Question: At some point in the app, a property in my object is getting set to a strange value. Normally, I would debug something like this by setting a symbolic breakpoint similar to this:

This way, when someone tries to set the property to the value I'm looking for, I get a hit and I can look at the trace to see where it's coming from.
Unfortunately, this doesn't work when you're dealing with properties declared as @dynamic. Is there another way to do something similar?
The object in question is an 'NSManagedObject'
This project uses RestKit and its very possible that this is where the value is coming from.
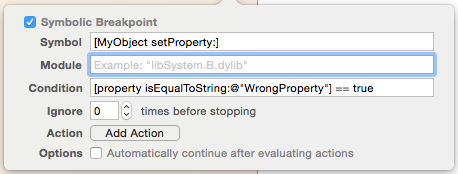
Answer: You can implement the setter yourself and put a breakpoint in there. Implementing a core data property setter is a bit different than normal. Something like this should work:
'''
- (void)setFoo:(NSObject *)foo {
[self willChangeValueForKey:@"foo"];
[self setPrimitiveValue:foo forKey:@"foo"];
[self didChangeValueForKey:@"foo"];
}
'''